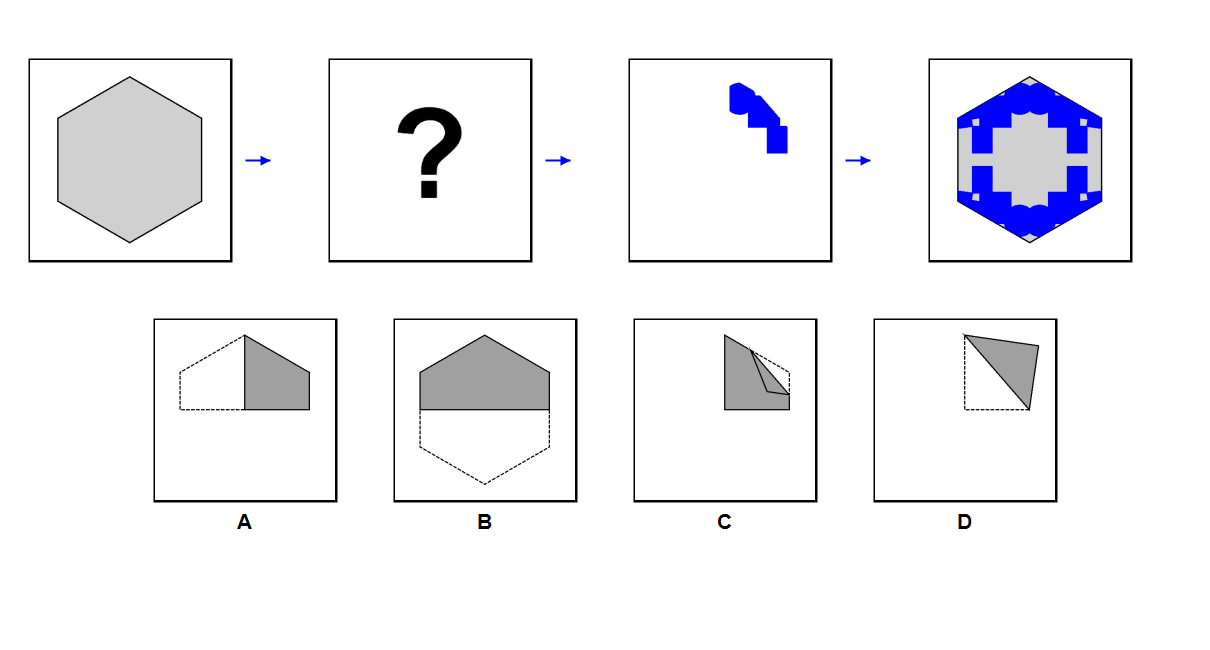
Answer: D